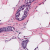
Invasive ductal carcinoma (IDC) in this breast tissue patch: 1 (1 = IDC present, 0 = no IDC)